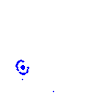
Particle: kaon